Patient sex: M
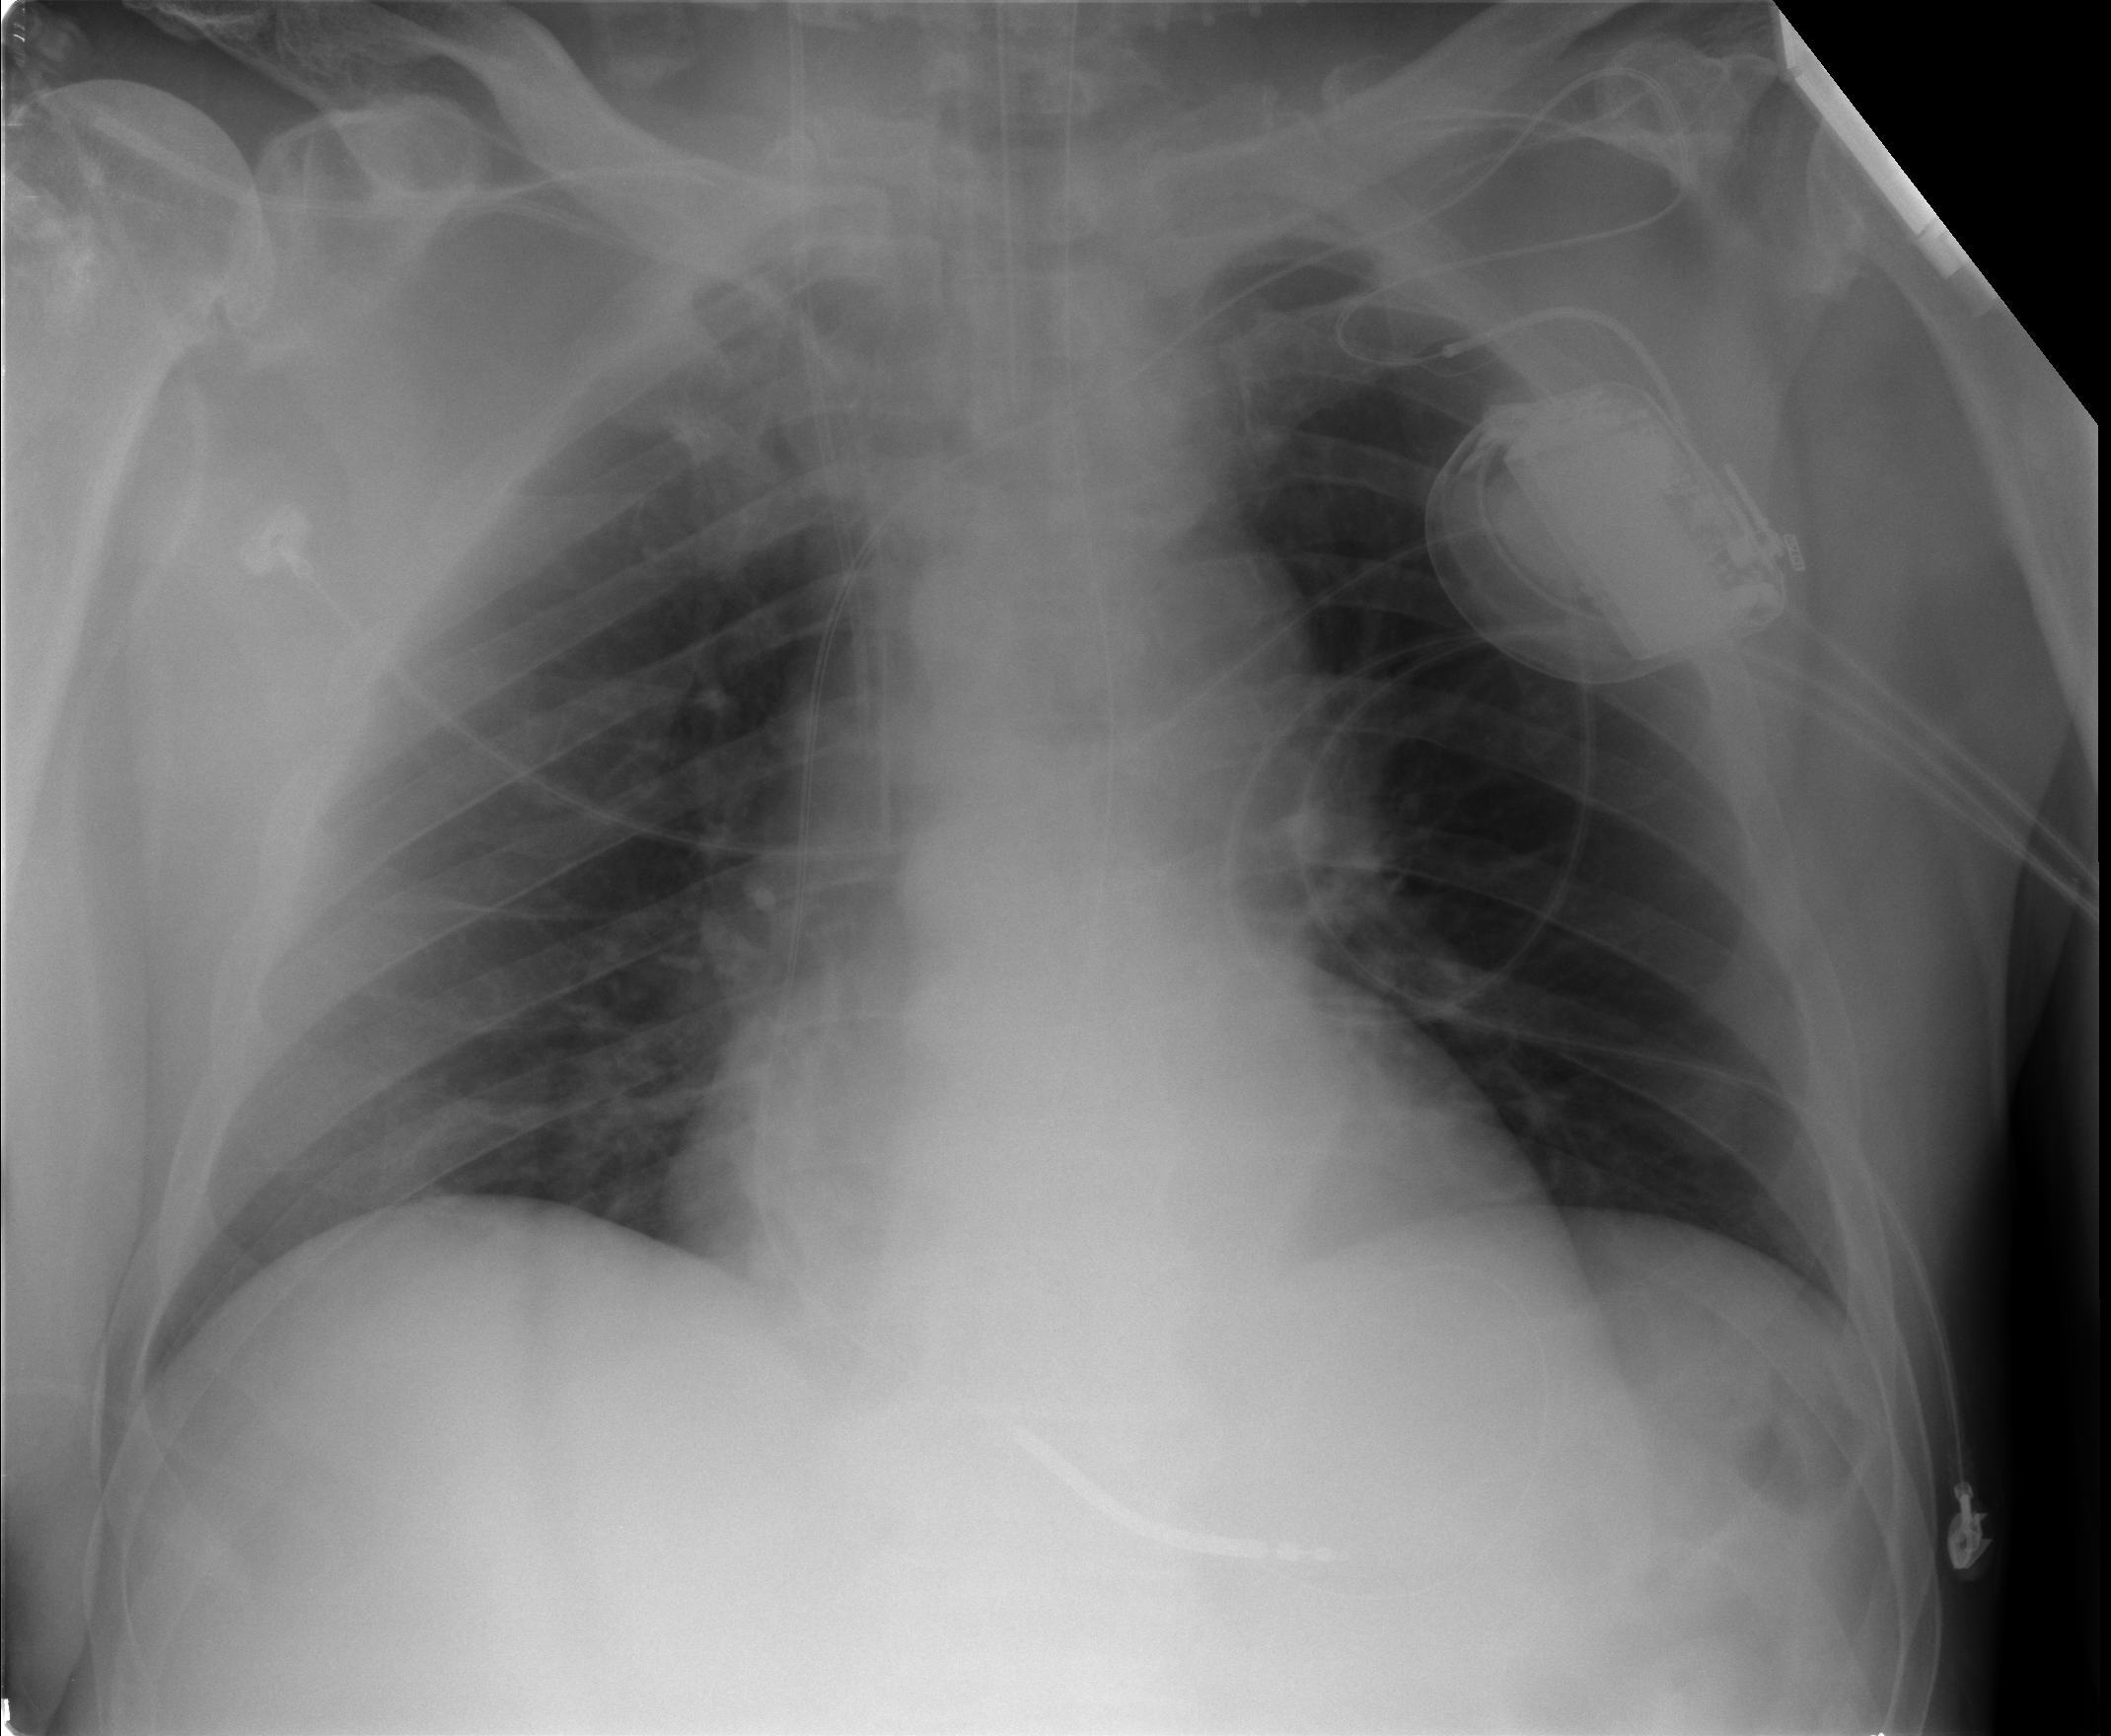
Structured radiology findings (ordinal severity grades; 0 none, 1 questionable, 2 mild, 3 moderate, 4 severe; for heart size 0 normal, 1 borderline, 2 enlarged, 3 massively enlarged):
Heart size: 0
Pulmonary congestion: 0
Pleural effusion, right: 0
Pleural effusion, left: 0
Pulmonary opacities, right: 0
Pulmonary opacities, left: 0
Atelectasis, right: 2
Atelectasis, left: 0